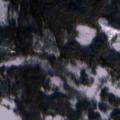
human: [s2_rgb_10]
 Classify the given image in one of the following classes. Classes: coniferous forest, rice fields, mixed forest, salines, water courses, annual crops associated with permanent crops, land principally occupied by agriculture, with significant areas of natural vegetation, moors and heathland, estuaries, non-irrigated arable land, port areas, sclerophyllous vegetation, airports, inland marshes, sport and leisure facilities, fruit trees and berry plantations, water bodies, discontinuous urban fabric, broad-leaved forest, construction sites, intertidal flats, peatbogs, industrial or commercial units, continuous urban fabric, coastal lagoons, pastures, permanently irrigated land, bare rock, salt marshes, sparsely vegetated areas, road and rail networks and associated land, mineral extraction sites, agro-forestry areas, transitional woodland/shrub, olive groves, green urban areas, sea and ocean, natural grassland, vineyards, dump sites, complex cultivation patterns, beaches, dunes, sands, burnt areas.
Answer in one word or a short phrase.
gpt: coniferous forest, mixed forest